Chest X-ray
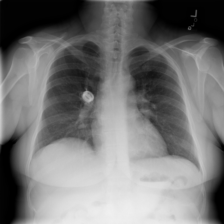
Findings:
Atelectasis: negative
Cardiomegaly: negative
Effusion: negative
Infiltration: negative
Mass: negative
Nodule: negative
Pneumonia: negative
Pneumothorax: negative
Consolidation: negative
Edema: negative
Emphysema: negative
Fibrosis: negative
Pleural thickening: negative
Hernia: negative